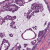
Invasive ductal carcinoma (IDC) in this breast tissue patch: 1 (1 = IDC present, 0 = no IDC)